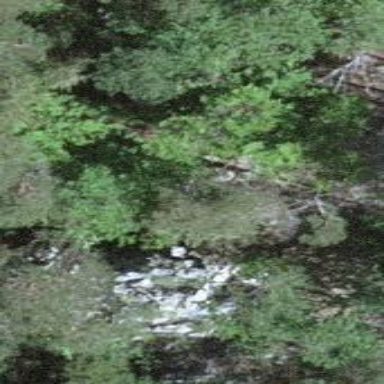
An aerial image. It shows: Cliff in nature.